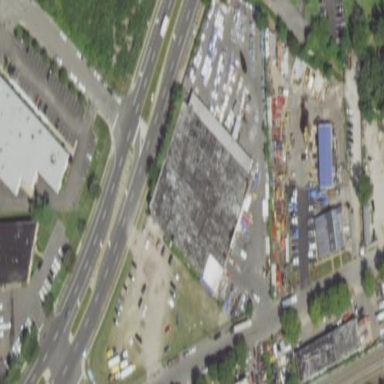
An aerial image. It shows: Commercial building.